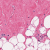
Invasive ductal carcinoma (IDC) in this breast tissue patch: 0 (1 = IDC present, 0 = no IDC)